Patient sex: M
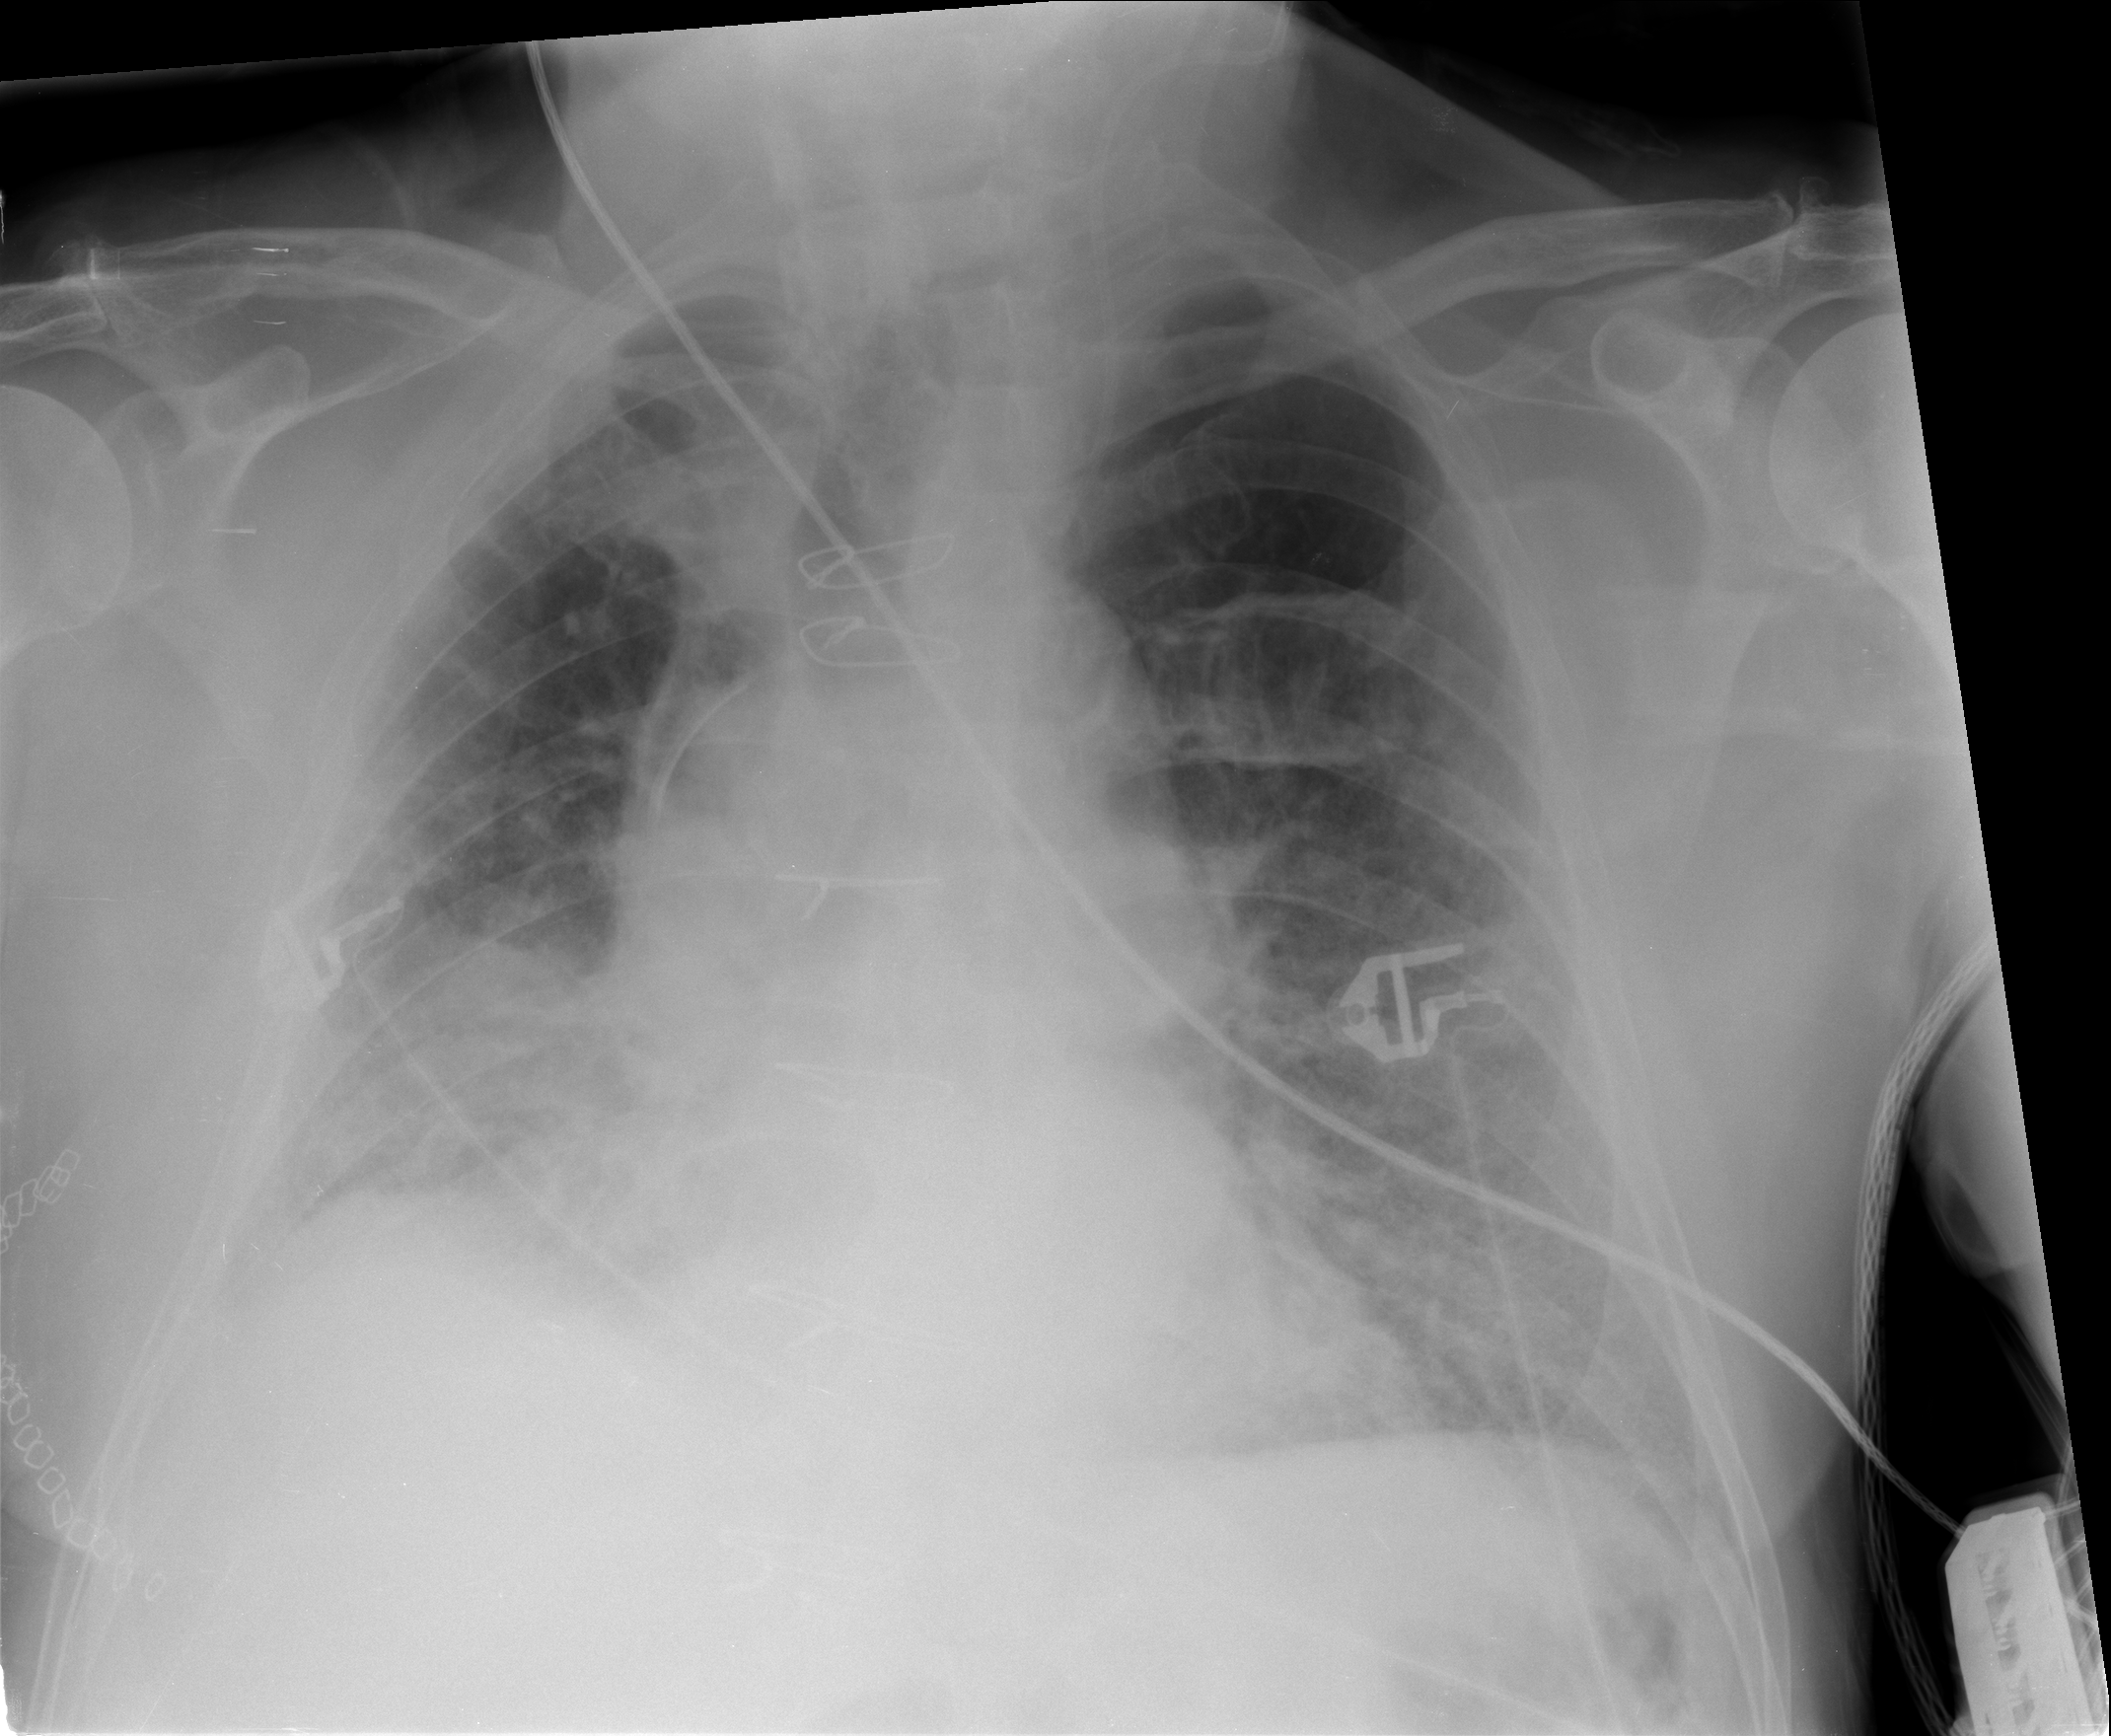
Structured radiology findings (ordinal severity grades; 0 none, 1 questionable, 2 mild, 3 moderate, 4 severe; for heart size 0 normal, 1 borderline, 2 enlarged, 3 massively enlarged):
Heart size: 0
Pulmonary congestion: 2
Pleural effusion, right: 2
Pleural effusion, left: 0
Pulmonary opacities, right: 3
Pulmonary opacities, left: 2
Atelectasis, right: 2
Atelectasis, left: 2